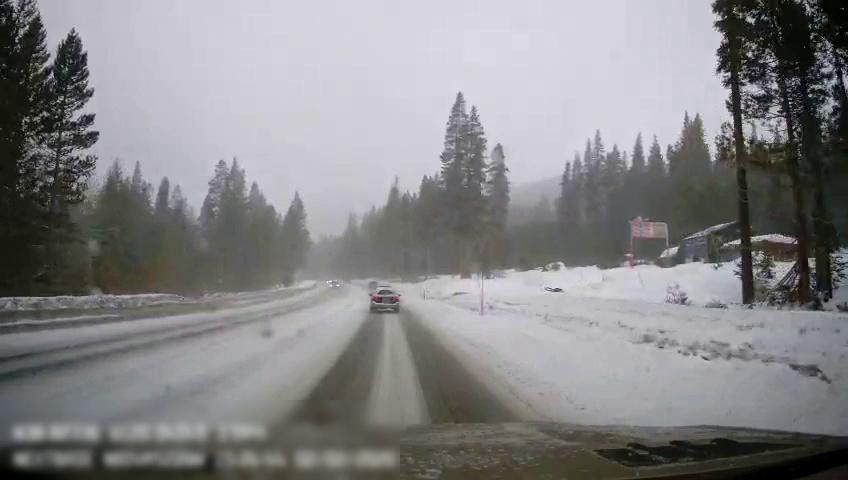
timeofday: Day
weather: Snowy
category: Drivable Space
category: Vehicles | SUV